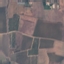
Land use / land cover class: PermanentCrop